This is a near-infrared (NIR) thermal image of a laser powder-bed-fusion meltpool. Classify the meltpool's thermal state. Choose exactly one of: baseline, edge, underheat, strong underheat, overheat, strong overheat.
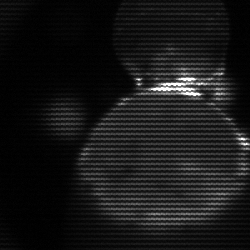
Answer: edge